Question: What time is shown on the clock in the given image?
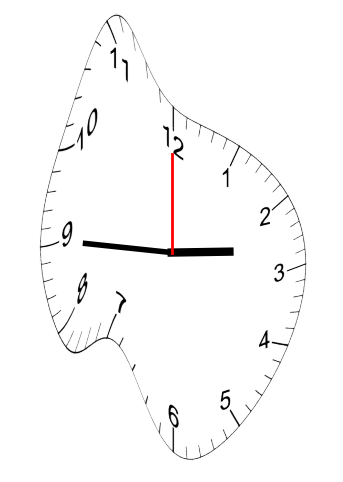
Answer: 02:45:00